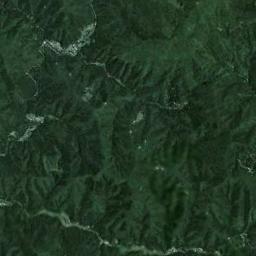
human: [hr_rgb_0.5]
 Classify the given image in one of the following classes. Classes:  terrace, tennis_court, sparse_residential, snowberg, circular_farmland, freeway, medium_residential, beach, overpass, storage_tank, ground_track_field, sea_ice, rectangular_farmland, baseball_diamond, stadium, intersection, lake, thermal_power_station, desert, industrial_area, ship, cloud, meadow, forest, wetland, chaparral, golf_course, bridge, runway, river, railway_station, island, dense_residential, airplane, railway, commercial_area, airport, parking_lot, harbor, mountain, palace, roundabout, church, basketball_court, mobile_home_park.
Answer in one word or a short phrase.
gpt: mountain